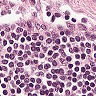
Metastatic tissue present: no